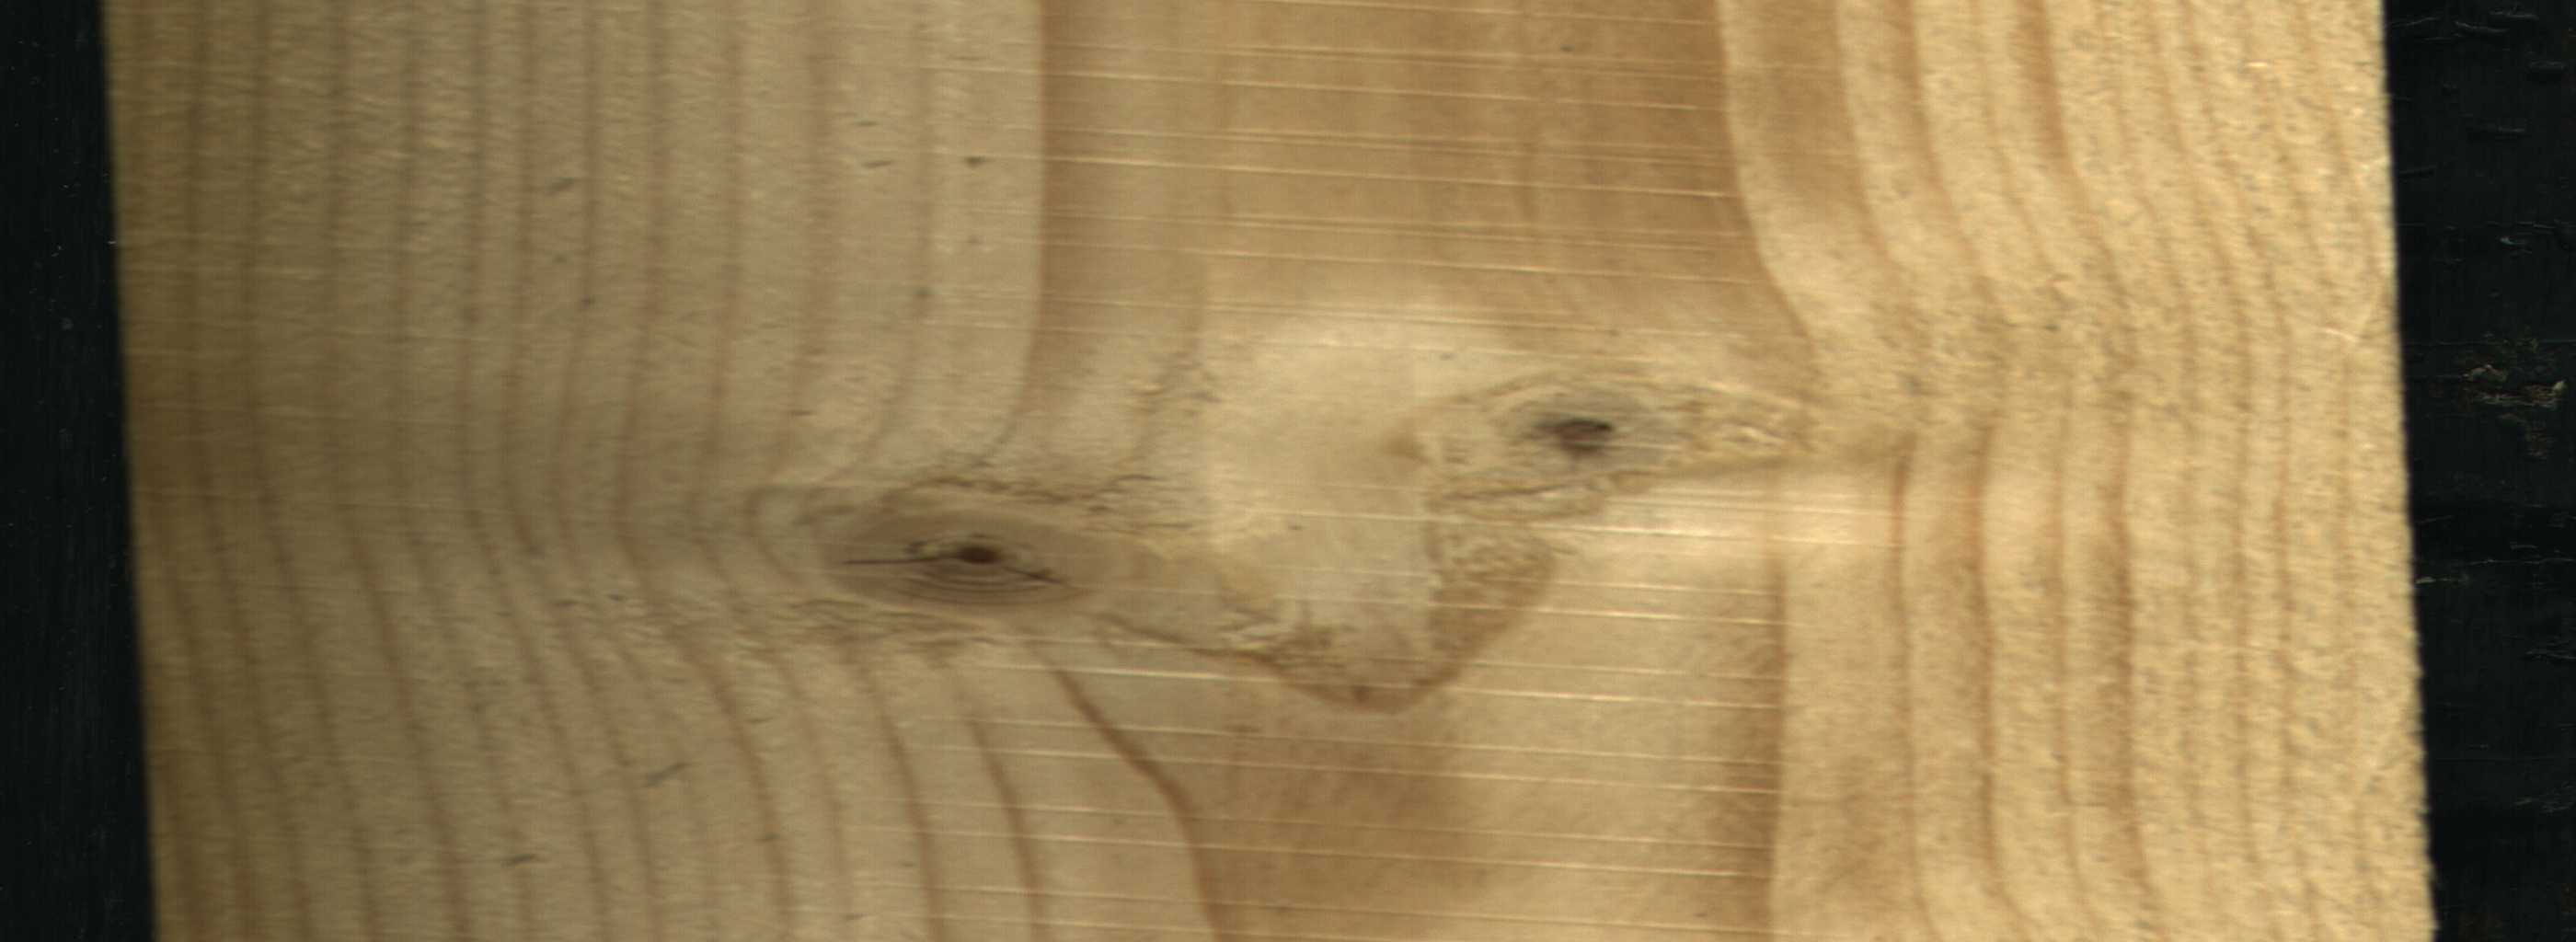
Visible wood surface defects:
knot_with_crack
Live_Knot